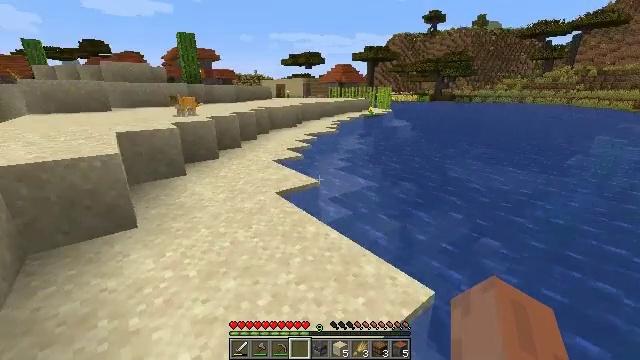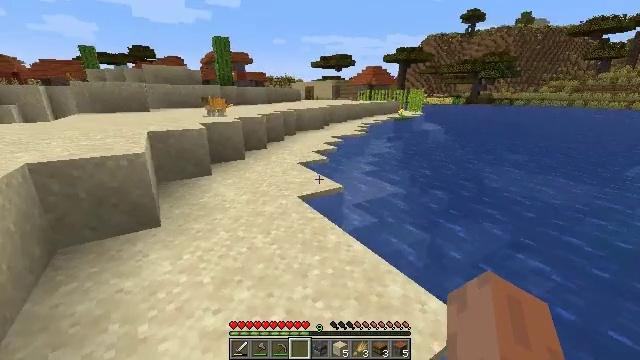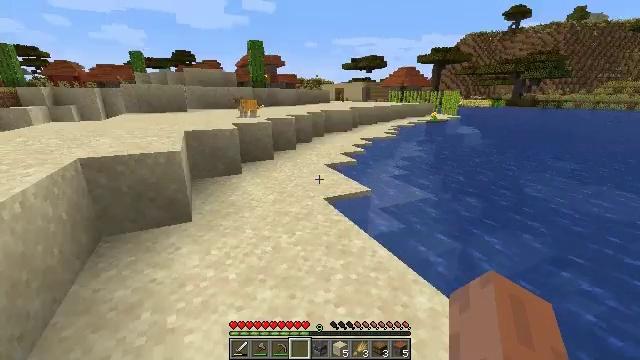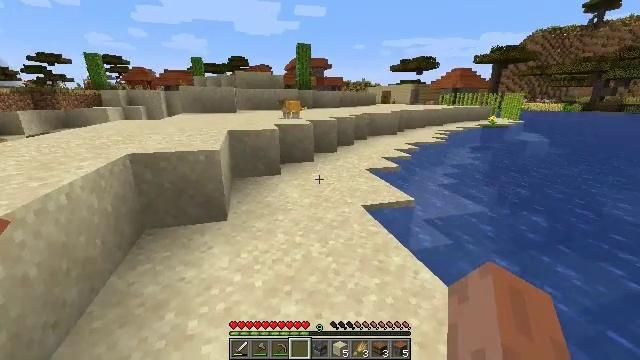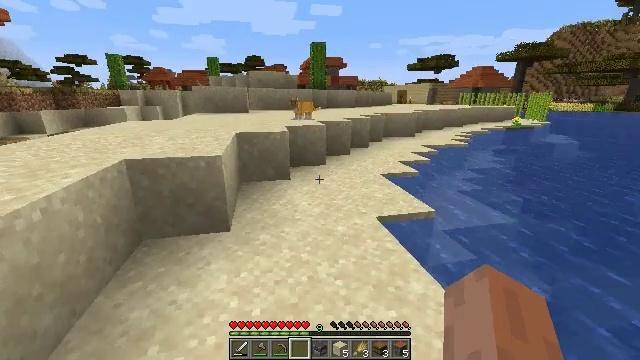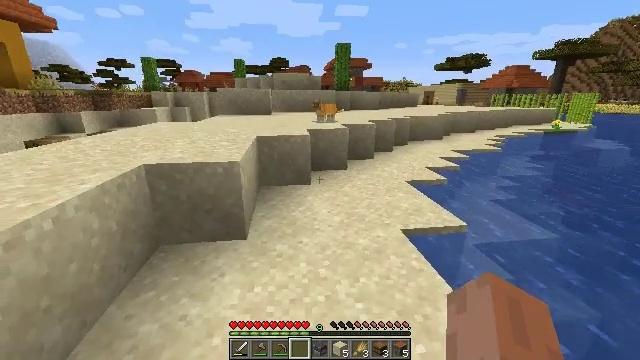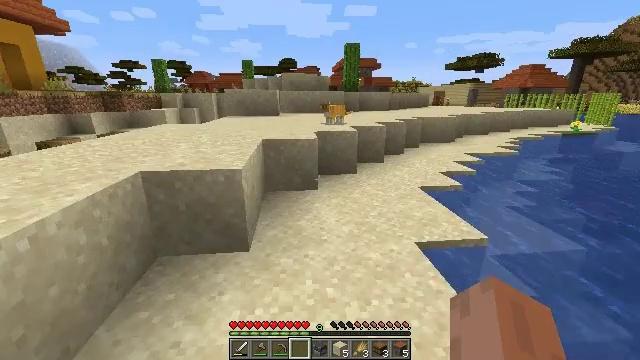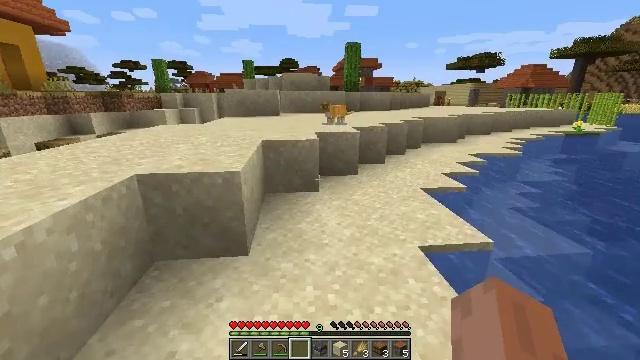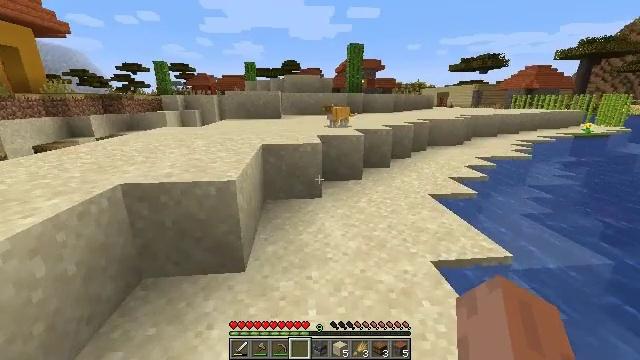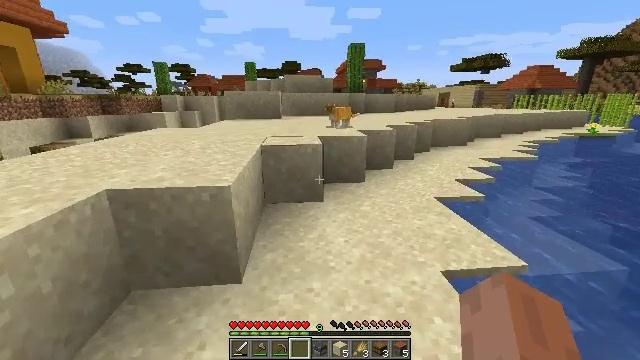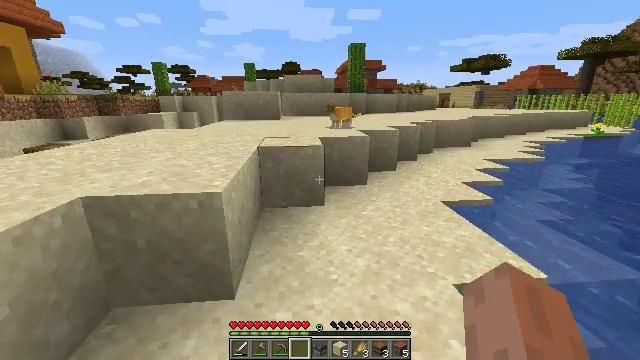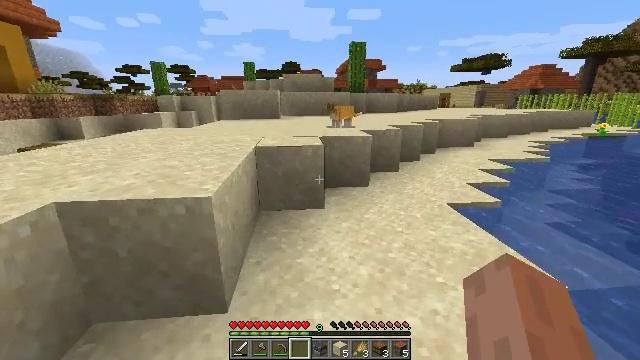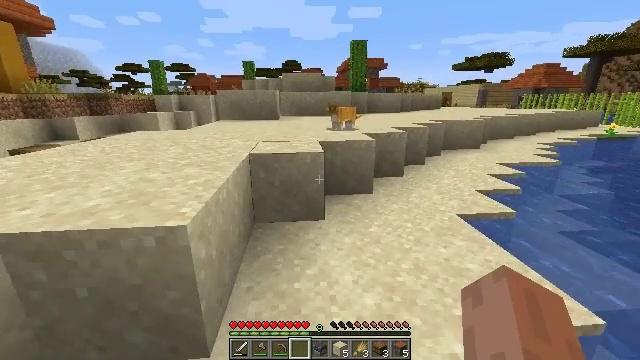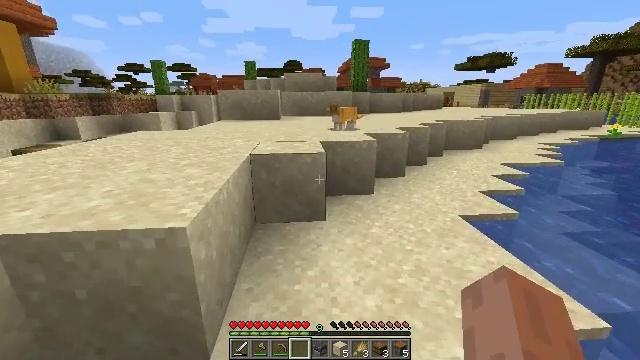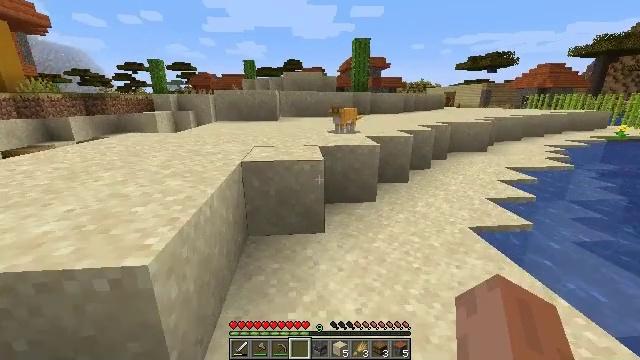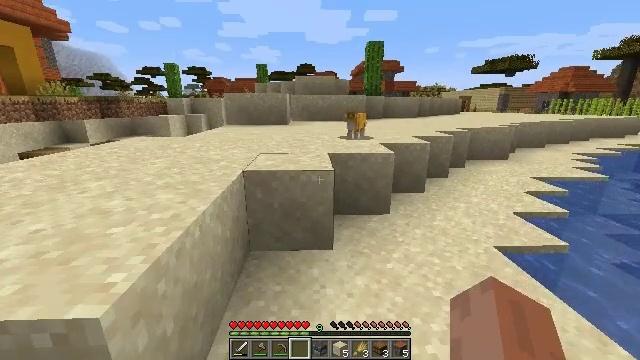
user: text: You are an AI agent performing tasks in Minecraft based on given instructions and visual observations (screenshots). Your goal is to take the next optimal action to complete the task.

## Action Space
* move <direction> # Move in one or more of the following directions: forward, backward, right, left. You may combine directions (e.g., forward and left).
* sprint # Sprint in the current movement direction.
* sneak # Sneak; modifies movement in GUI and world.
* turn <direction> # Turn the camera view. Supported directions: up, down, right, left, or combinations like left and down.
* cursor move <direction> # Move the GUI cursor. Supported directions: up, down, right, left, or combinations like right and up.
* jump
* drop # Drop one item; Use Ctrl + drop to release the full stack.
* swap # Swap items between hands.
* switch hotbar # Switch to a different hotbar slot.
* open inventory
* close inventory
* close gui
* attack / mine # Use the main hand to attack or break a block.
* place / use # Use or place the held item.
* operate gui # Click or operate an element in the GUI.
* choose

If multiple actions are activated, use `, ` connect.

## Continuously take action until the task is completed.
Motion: motion action
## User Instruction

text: Combat the cat.
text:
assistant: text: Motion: move forward, turn left
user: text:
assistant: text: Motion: move forward, turn left
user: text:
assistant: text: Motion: move forward, turn left
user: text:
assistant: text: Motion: move forward, turn left
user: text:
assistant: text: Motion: move forward, turn left
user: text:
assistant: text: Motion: move forward, turn left
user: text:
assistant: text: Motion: move forward
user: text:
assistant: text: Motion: move forward
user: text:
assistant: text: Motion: move forward
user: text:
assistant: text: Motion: move forward
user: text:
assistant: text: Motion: move forward
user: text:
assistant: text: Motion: move forward
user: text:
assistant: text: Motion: move forward
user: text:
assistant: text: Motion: move forward
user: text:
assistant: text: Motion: move forward, turn left
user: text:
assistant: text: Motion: turn left
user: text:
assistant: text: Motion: no_op
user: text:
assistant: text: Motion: no_op
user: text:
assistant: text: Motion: no_op
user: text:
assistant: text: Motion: no_op
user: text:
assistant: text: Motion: no_op
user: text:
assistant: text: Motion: no_op
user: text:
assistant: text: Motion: turn left and up
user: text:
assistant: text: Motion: turn left and up
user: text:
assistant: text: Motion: turn left and up
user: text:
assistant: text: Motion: turn left
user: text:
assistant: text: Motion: turn left and up
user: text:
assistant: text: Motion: turn left and up
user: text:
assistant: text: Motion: turn left and up
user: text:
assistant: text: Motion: turn left